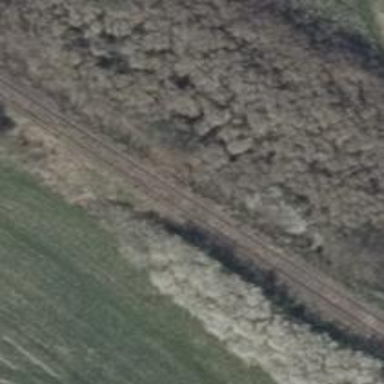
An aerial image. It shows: Railway signal.